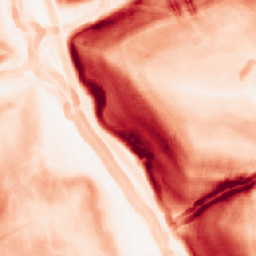
Category: morphological
Decomposition family: morphological_gradient
Decomposition parameters: size: 5
shape: disk
Upsampling method: area
Upsampling parameters: scale: 8
Upsampling scale: 8